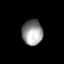
Tissue: lung
Cell type: Epithelial cells
Senescence score: 0.2046
Nuclear area (px): 508
Mean DAPI intensity: 148.614